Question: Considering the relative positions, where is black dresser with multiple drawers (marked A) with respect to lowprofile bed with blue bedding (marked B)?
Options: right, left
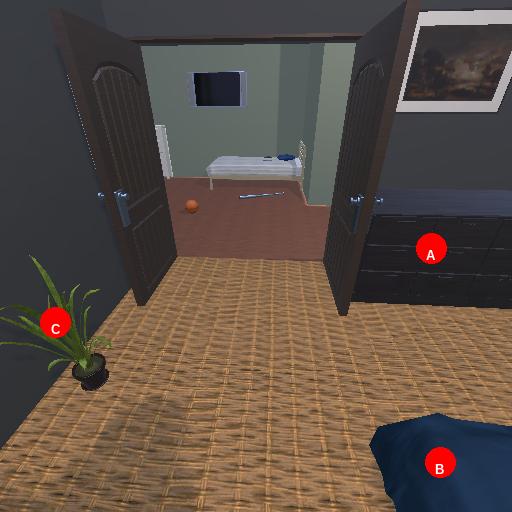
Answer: right